Field crop: maize
Growth stage: 2
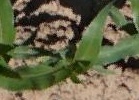
Species: maize